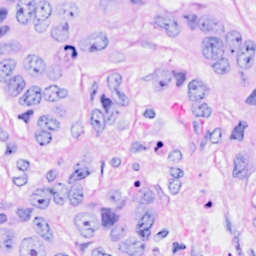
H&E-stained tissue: Breast